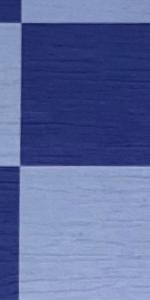
Label: Empty